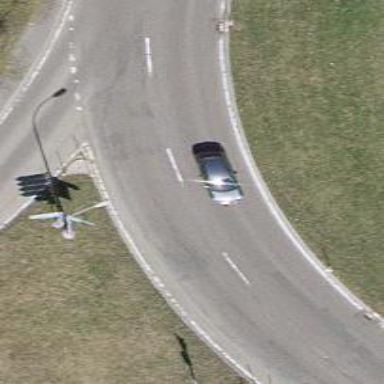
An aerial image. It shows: Roundabout on primary highway.